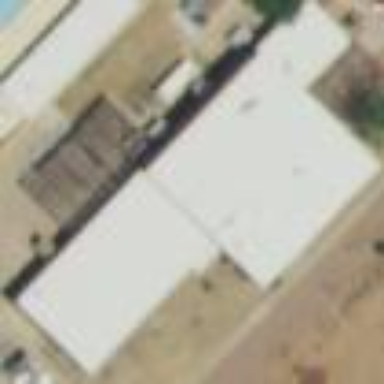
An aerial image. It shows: Community center building.